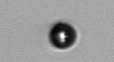
Label: bead